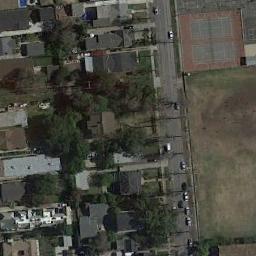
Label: tennis_court